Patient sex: F
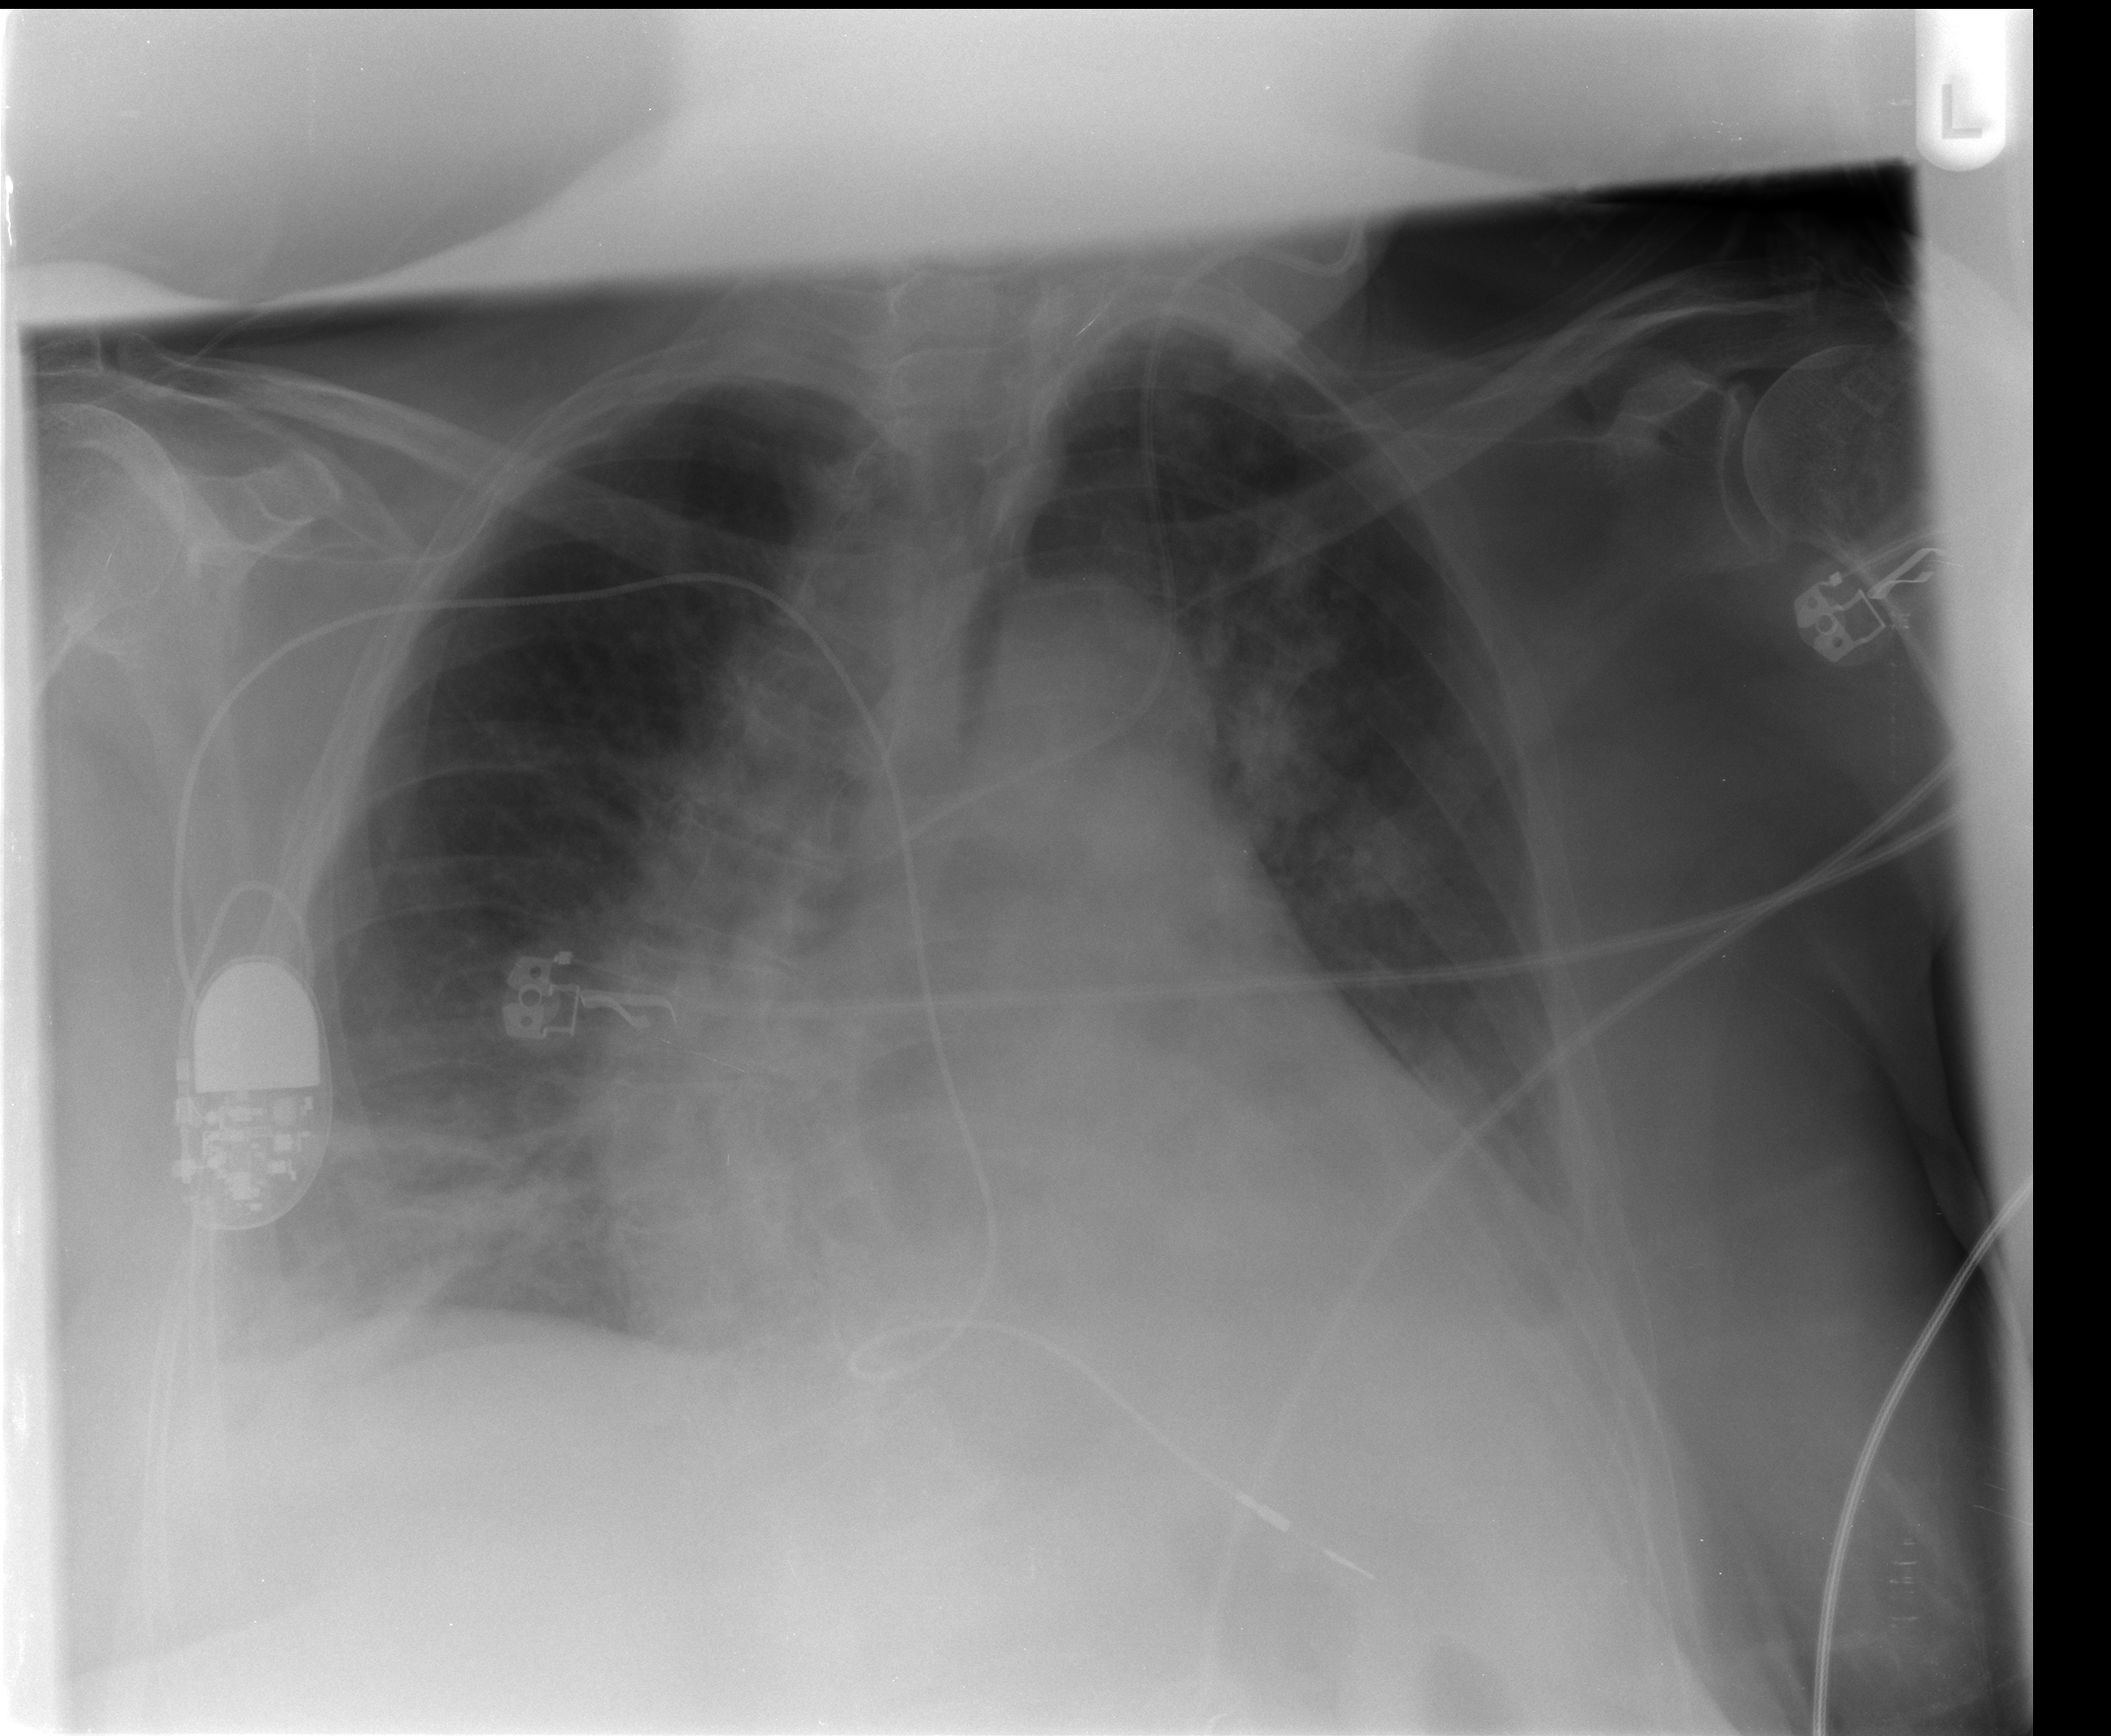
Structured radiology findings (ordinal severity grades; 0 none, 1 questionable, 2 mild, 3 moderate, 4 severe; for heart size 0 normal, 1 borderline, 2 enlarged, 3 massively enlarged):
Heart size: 2
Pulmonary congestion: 2
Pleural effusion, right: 2
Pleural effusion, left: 2
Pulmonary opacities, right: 1
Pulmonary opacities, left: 2
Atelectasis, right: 2
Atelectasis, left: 2